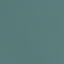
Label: SeaLake